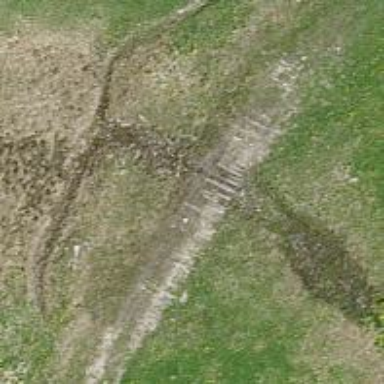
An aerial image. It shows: Muddy track with grade5 tracktype.